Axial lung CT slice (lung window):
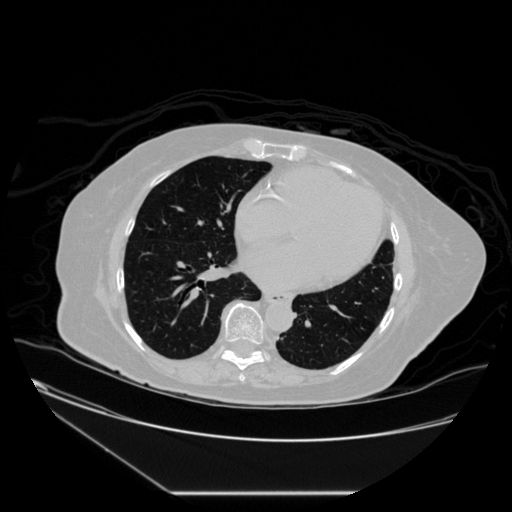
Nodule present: no